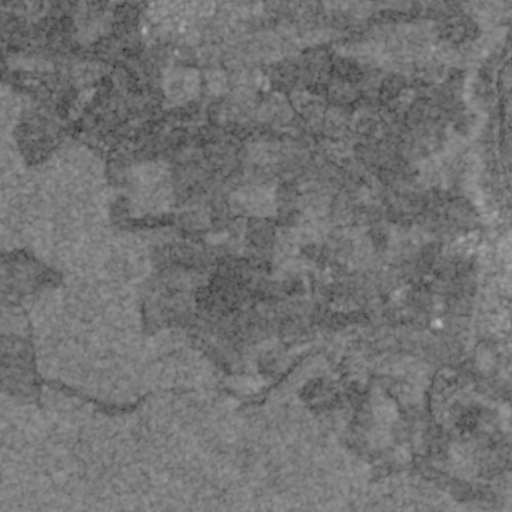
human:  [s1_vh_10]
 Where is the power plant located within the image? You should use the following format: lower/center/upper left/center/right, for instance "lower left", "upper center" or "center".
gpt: The power plant is located in the upper center of the image.
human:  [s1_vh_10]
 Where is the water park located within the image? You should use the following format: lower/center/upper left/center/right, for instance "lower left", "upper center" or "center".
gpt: The water park is located in the lower right of the image.
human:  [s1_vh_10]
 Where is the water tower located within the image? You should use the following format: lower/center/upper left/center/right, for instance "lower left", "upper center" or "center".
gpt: The water tower is located in the upper center of the image.
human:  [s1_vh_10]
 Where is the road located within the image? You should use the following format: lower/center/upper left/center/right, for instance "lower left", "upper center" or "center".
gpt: There is no road in the image.

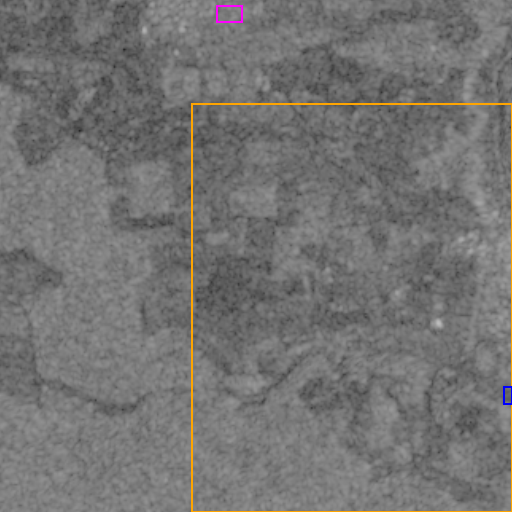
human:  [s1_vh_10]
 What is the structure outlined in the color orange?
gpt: The structure outlined in orange is a crop field.
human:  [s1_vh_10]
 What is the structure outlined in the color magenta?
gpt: The structure outlined in magenta is a park.
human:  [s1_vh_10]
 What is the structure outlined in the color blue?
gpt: The structure outlined in blue is a parking lot.
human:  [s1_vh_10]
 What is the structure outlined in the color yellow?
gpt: There is no yellow outline.